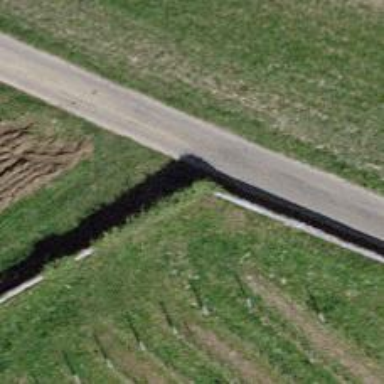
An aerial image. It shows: Wall barrier.